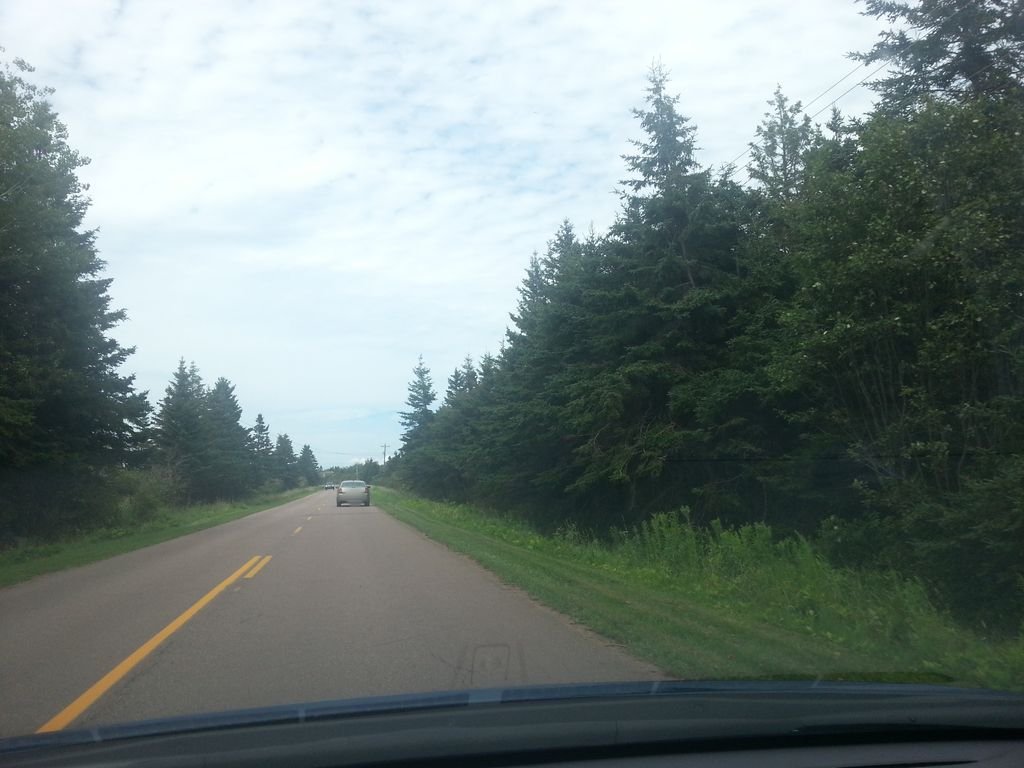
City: charlottetown